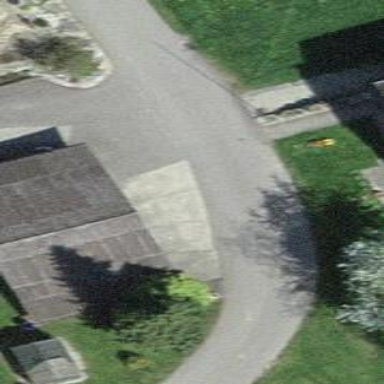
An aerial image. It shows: Garage.